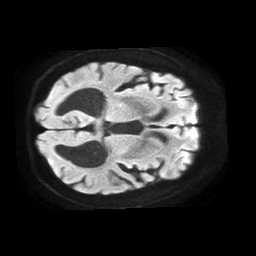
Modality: TRACE
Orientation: axial
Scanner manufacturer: philips
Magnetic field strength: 1.5 T
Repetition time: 4.6 s
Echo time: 0.08515 s